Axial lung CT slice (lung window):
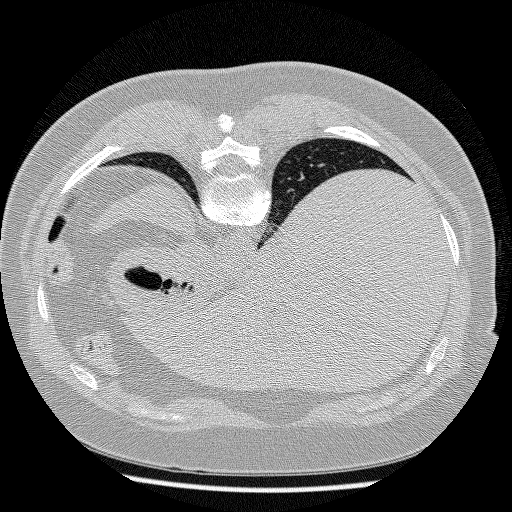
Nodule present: no